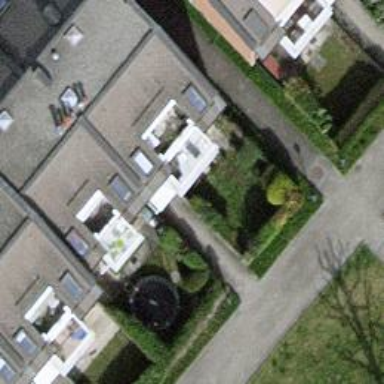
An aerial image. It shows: Garden enclosed by fence.